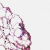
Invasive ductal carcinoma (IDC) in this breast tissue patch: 0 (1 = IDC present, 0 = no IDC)